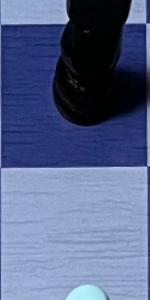
Label: Empty